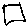
Label: square